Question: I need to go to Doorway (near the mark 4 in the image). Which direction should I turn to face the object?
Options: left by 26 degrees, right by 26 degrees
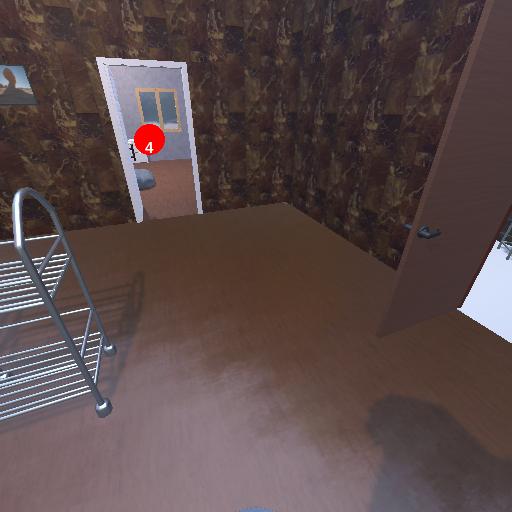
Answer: left by 26 degrees